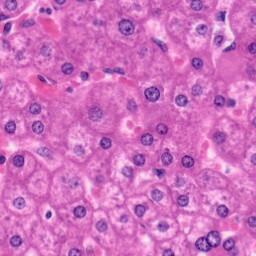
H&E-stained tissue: Liver